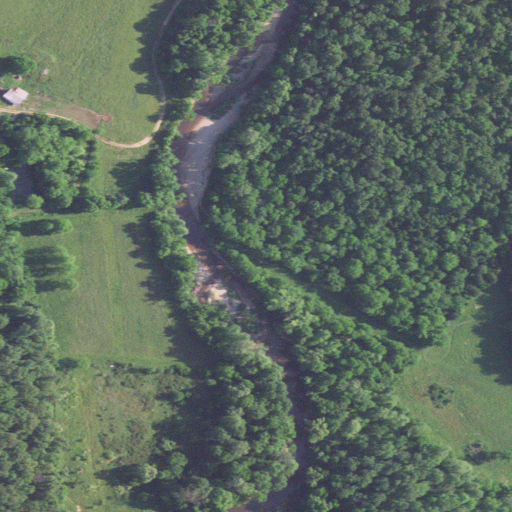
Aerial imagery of valley in Missouri named Flag Hollow containing deciduous forest, pasture, open development, shrub, barren land, and low intensity development